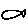
Label: fish